Question: I have a static class with some static properties. I initialized all of them in a static constructor, but then realized that it is wasteful and I should lazy-load each property when needed. So I switched to using the 'System.Lazy<T>' type to do all the dirty work, and told it to not to use any of its thread safety features since in my case execution was always single threaded.
I ended up with the following class:
'''
public static class Queues
{
private static readonly Lazy<Queue> g_Parser = new Lazy<Queue>(() => new Queue(Config.ParserQueueName), false);
private static readonly Lazy<Queue> g_Distributor = new Lazy<Queue>(() => new Queue(Config.DistributorQueueName), false);
private static readonly Lazy<Queue> g_ConsumerAdapter = new Lazy<Queue>(() => new Queue(Config.ConsumerAdaptorQueueName), false);
public static Queue Parser { get { return g_Parser.Value; } }
public static Queue Distributor { get { return g_Distributor.Value; } }
public static Queue ConsumerAdapter { get { return g_ConsumerAdapter.Value; } }
}
'''
When debugging, I noticed a message I've never seen:
> The function evaluation requires all threads to run

Before using 'Lazy<T>', the values were displayed directly. Now, I need to click on the round button with the threads icon to evaluate the lazy value. This happens only on my properties that are retrieving the '.Value' of 'Lazy<T>'. When expanding the debugger visualizer node of the actual 'Lazy<T>' object, the 'Value' property simply displays 'null', without any message.
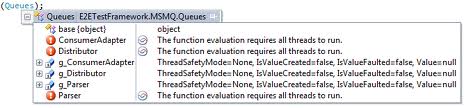
Answer: I've found an MSDN page titled "<URL>" explaining it:
> When you evaluate an expression in the debugger, one of two refresh icons might appear in the Value column. One refresh icon is a circle that contains two arrows, which circle in opposite directions. The other is a circle that contains two wavy lines that resemble threads.... When you are in break mode, all threads in your application are typically stopped. Allowing other threads to run temporarily can have unexpected effects on the state of your program and causes the debugger to ignore events such as breakpoints.
I'd still like a better explanation if anyone can give it. Questions that this doesn't answer include: What kind of evaluation requires all threads to run? How does the debugger identify such a case? What exactly happens when you click the thread refresh icon?
I think I've stumbled across the answer when examining 'Lazy<T>' under <URL>'. MSDN has this to say:
> [...] performing a function evaluation typically requires freezing all threads except for the thread that is performing the evaluation. If the function evaluation requires execution on more than one thread, as might occur in remoting scenarios, the evaluation will block. The NotifyOfCrossThreadDependency notification informs the debugger that it has to release a thread or abort the function evaluation.
So basically, to prevent the annoying case where you try to evaluate some expression and Visual Studio just hangs for 30 seconds and then informs you that "a function evaluation has timed out", the code has a chance to inform the debugger that it must unfreeze other threads for the evaluation to succeed or otherwise the evaluation will block forever.
Since running other threads may disrupt your debugging session, as usually when you evaluate an expression all other threads are kept frozen, the debugger doesn't automatically proceeed and warns you before letting you jump down the rabbit hole.